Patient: sex M, age 26
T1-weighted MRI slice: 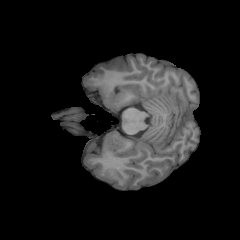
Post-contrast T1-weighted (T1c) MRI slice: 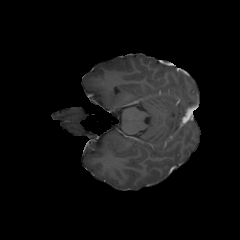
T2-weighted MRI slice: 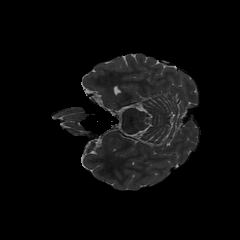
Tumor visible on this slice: no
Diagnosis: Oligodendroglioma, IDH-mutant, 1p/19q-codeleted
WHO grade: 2